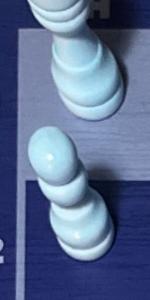
Label: Pawn_White